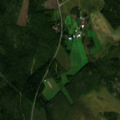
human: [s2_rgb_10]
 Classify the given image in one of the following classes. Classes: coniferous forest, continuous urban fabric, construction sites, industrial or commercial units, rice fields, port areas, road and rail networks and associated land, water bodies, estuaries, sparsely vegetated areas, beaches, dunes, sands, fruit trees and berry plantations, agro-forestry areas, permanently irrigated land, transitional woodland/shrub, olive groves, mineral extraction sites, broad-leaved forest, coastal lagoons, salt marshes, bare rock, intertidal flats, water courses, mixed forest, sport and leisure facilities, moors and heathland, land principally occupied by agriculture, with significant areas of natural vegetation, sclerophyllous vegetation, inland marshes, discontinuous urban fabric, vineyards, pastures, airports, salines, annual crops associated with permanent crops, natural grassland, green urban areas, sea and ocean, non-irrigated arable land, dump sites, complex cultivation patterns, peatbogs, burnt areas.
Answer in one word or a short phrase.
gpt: land principally occupied by agriculture, with significant areas of natural vegetation, coniferous forest, peatbogs